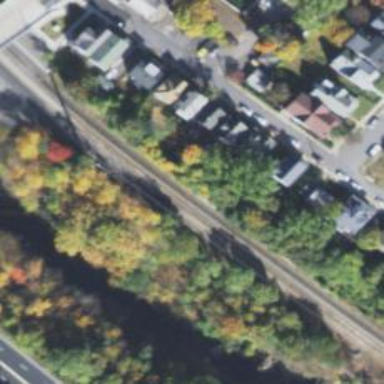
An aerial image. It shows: Railway siding with rails.